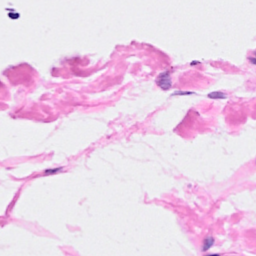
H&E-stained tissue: Breast